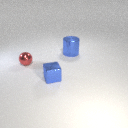
small red metal sphere behind small blue metal cube